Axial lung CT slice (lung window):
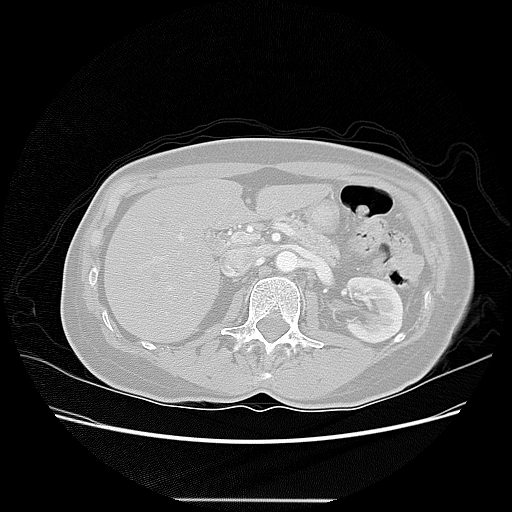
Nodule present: no